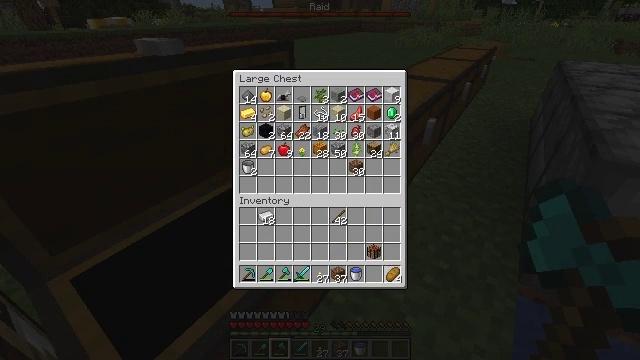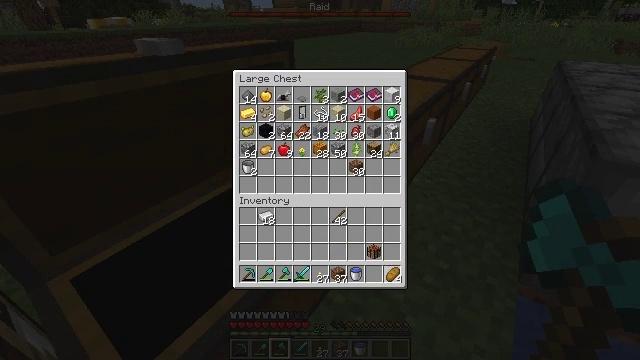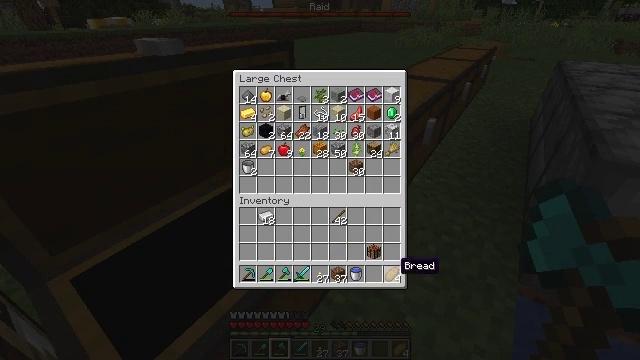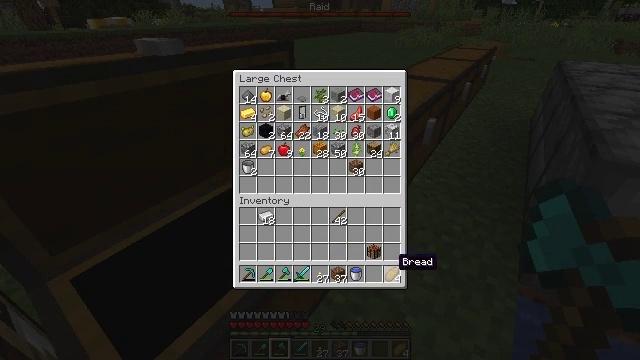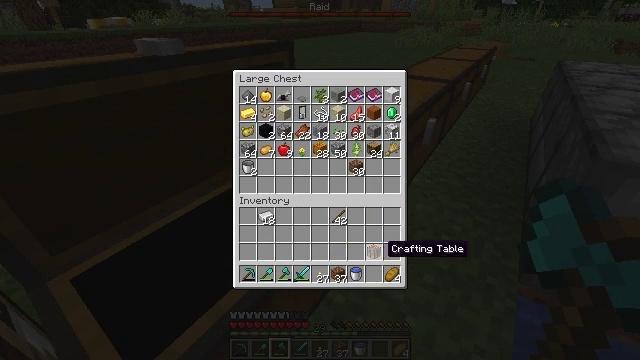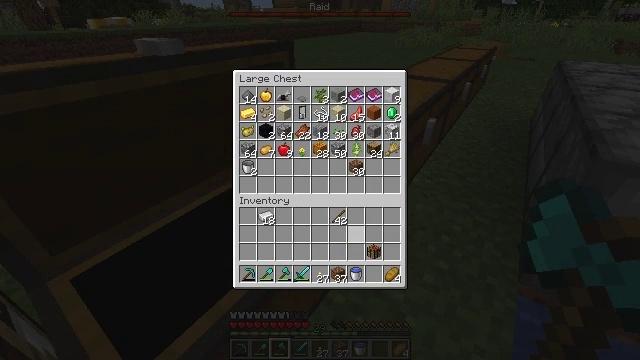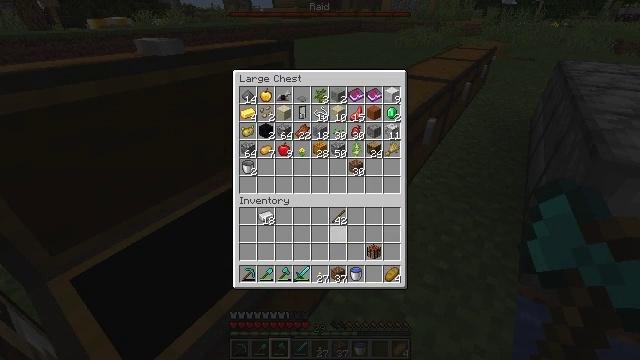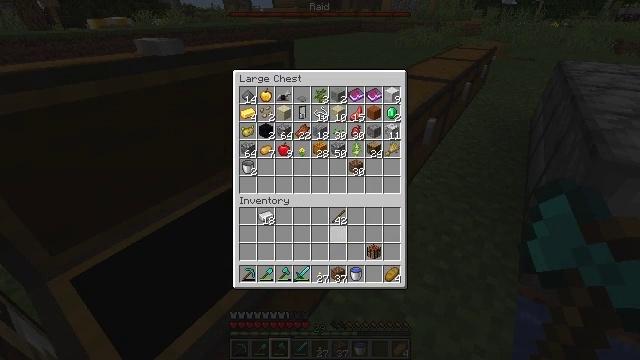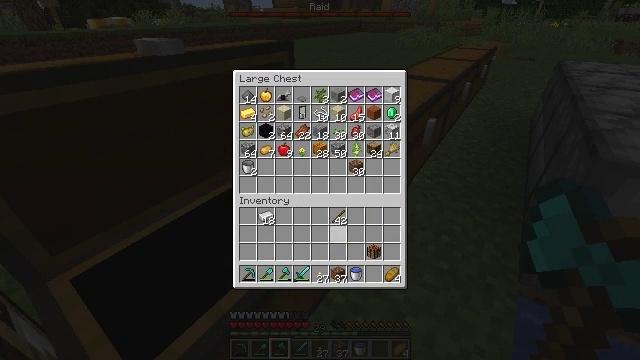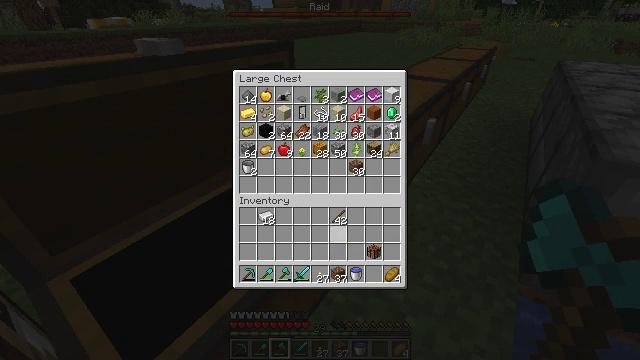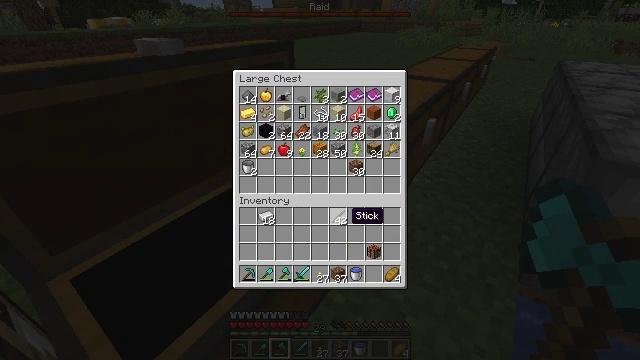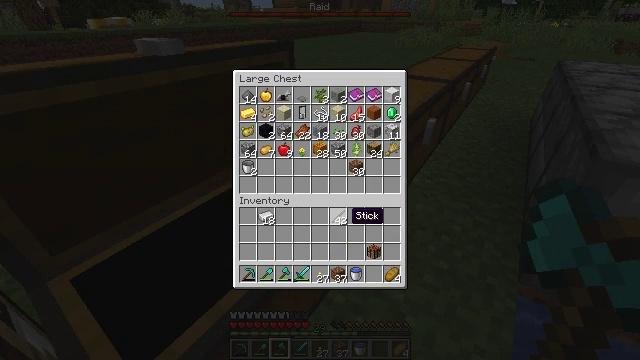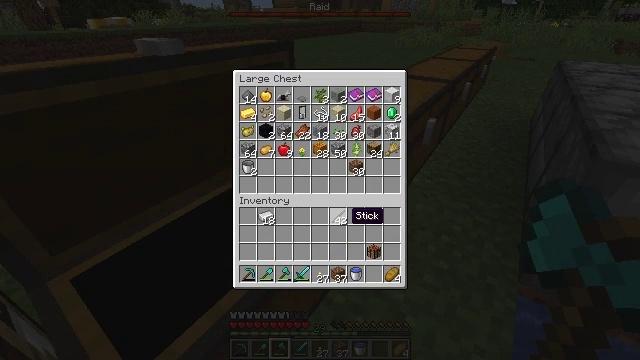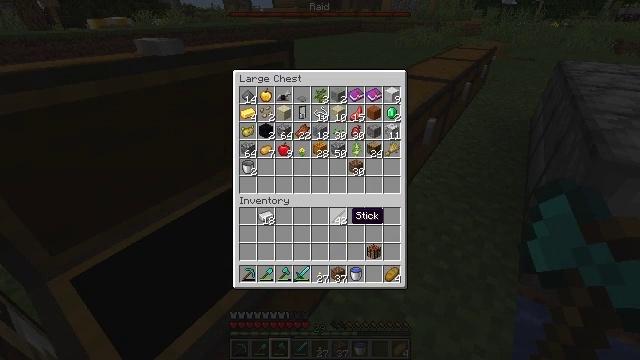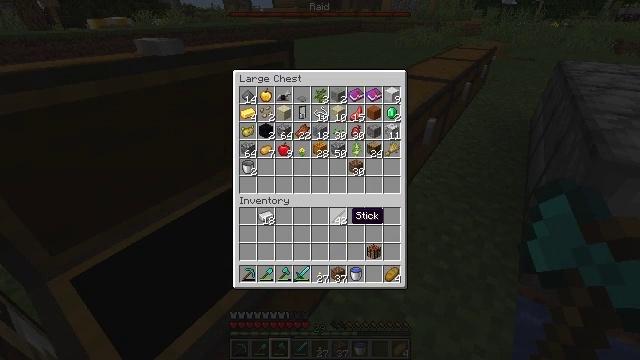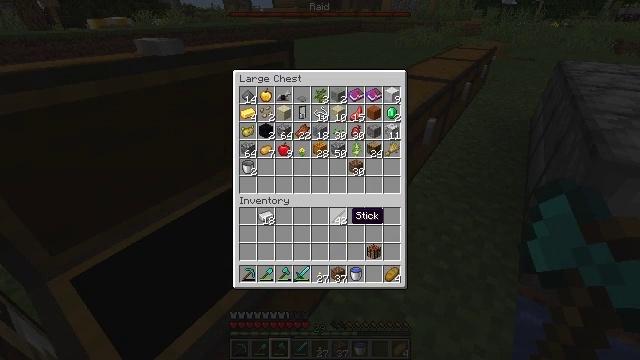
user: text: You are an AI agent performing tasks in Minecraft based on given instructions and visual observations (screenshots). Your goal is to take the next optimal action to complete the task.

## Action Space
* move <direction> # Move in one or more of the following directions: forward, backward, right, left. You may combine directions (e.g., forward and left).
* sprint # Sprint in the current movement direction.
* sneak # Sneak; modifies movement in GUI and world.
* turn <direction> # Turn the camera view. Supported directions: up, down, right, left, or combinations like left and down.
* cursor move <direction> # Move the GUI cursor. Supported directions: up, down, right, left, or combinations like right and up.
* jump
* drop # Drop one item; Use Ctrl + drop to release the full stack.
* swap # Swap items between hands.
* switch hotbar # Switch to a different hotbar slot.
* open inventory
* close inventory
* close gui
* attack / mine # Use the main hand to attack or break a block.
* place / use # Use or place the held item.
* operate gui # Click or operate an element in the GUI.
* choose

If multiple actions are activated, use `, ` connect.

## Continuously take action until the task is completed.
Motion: motion action
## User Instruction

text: Form an iron hoe with ingredients on the crafting table.
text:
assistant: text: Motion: operate gui
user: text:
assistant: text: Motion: no_op
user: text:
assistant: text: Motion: no_op
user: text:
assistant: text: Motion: cursor move left and up
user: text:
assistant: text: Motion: cursor move left and up
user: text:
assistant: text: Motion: cursor move left and up
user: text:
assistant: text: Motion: no_op
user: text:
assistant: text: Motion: no_op
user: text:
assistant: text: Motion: no_op
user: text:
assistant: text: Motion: no_op
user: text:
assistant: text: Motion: no_op
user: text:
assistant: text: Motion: no_op
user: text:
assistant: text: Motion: no_op
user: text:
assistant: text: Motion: no_op
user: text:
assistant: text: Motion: no_op
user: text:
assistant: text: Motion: no_op
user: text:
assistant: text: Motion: no_op
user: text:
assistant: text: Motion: no_op
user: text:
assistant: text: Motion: no_op
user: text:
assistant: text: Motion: no_op
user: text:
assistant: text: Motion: turn right, close gui
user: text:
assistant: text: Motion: turn right and down
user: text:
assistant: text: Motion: turn right and down
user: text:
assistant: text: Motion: turn right and down
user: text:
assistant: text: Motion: turn right
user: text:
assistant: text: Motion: turn right and up
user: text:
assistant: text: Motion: turn up
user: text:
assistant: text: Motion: no_op
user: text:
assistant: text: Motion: no_op
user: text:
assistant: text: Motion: no_op